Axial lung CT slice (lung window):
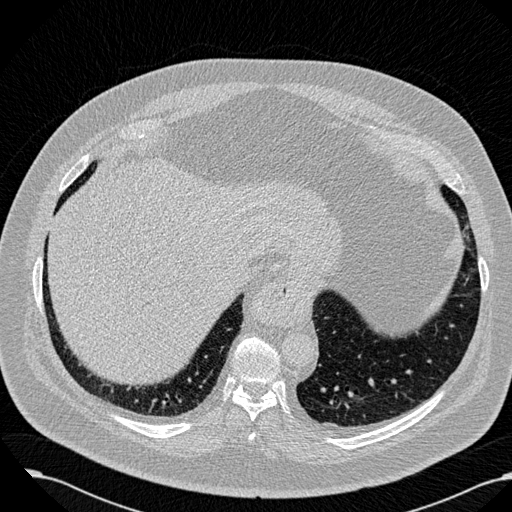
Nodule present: no